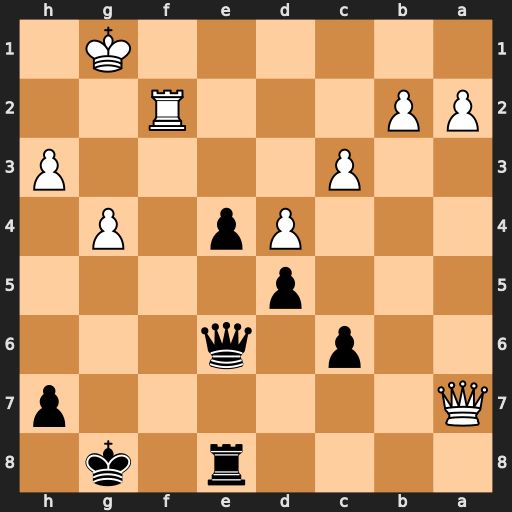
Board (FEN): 4r1k1/Q6p/2p1q3/3p4/3Pp1P1/2P4P/PP3R2/6K1
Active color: b
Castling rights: -
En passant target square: -
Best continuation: e3 Re2 Qd6 Kg2 h5